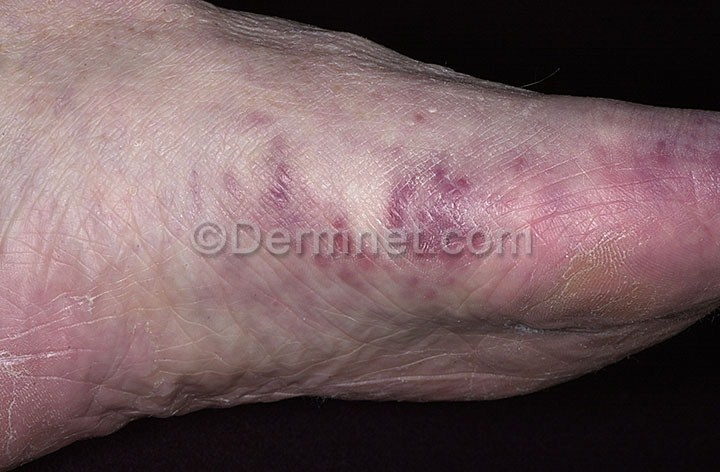
Disease: Vascular Tumors